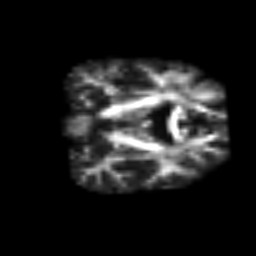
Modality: FA
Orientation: coronal
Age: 58
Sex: male
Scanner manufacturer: siemens
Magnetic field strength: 3 T
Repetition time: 3.2 s
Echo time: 0.081 s